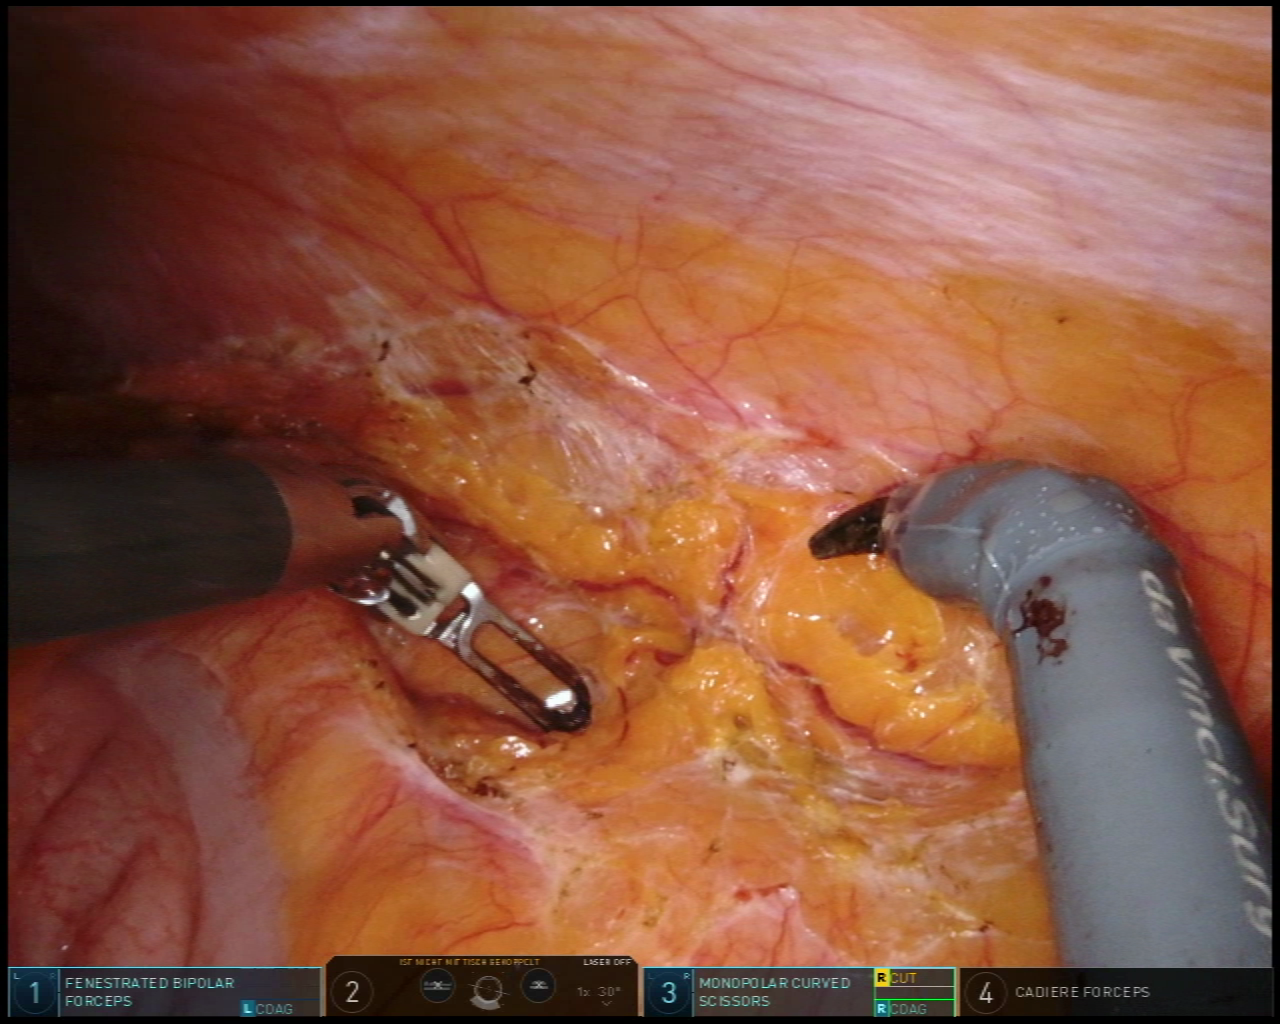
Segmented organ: colon
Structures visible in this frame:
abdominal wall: yes
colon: yes
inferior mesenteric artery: no
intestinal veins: no
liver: no
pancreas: no
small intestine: no
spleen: no
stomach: no
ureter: no
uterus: no
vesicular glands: no